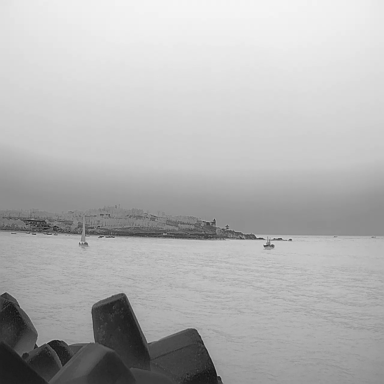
There are two objects shown in the infrared image, including a sailboat, and a bulk_carrier.